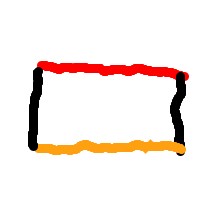
Shape: rectangle